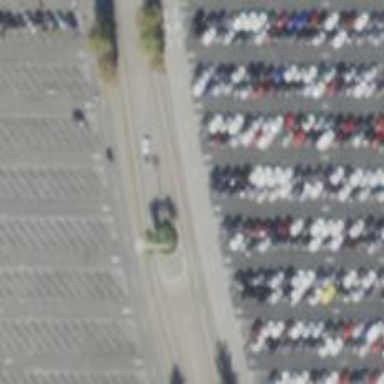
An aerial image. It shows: Designated parking area for trams located on service road.